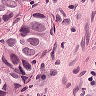
Metastatic tissue present: yes